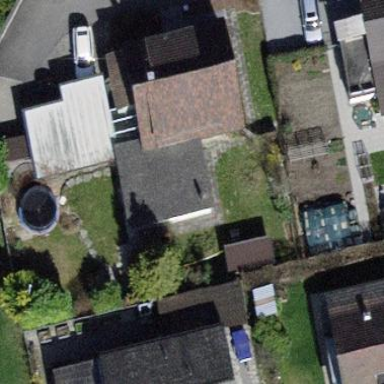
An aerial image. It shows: Building with tiled roof.